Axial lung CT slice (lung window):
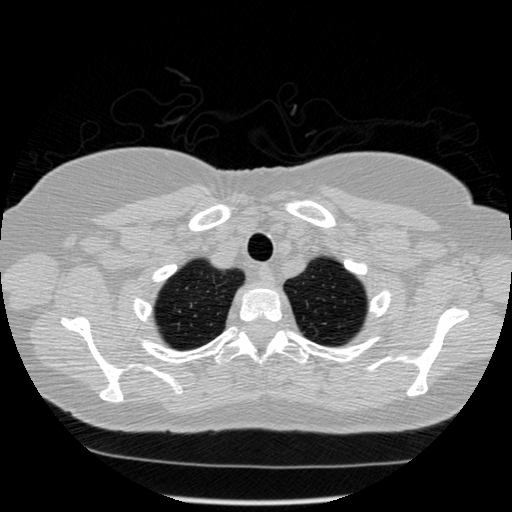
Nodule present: no